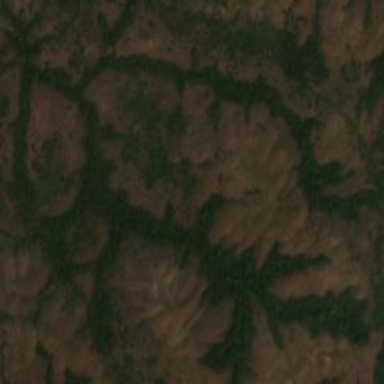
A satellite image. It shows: Forest area.